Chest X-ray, PA view. Patient: 31 years old, sex M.
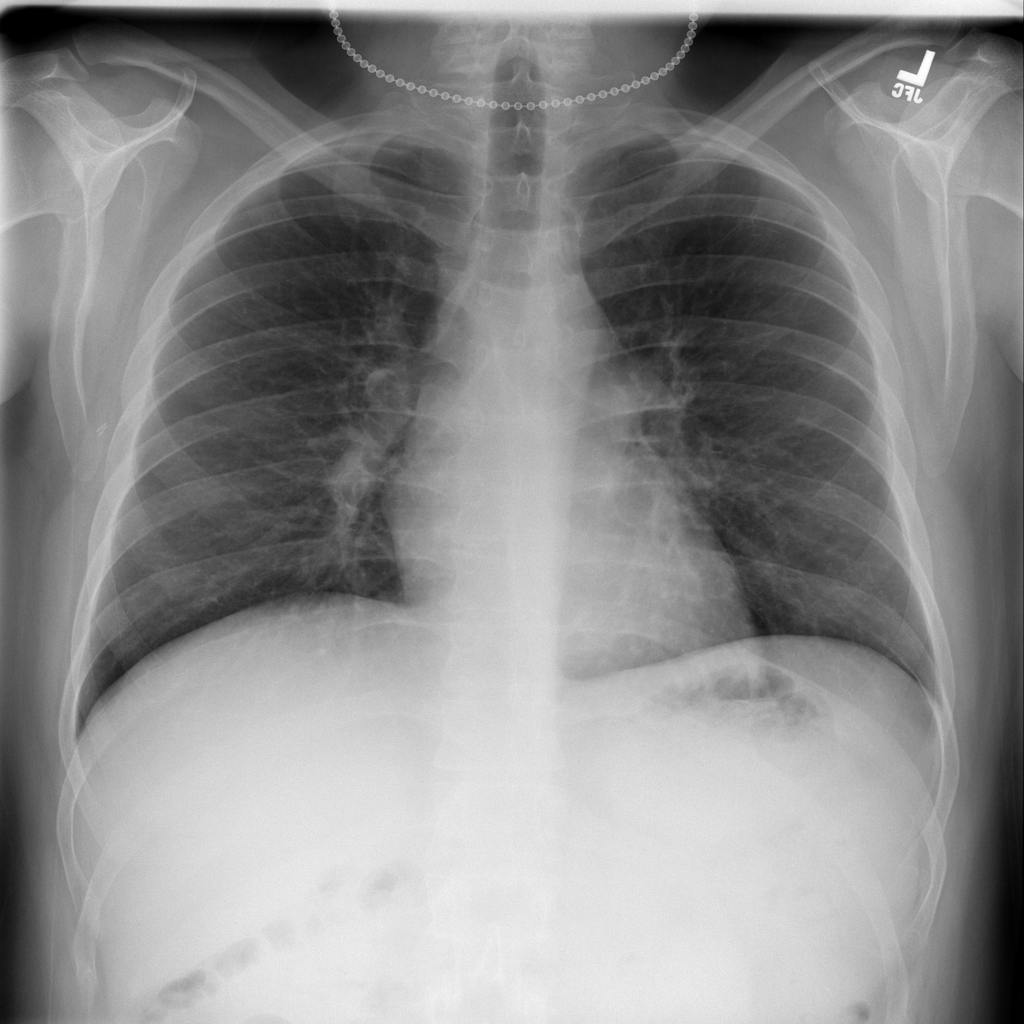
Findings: No Finding